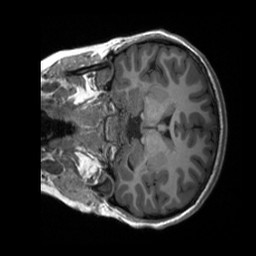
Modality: T1w
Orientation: coronal
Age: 14
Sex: female
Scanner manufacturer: siemens
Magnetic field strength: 3 T
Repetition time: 2.3 s
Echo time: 0.00232 s